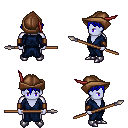
a pixel art fantasy rpg character, male body template, dark elf, purple skin, blue robe, teal pants, blue short bangs hairstyle, leather cap, leather bracers, metal boots, spear, four views (front, back, left, right), 2x2 character sprite sheet, small pixel art, hard edges, no anti-aliasing